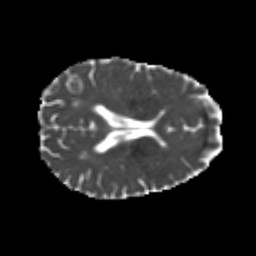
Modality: MD
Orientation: axial
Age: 23
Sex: female
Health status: healthy
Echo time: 0.074 s